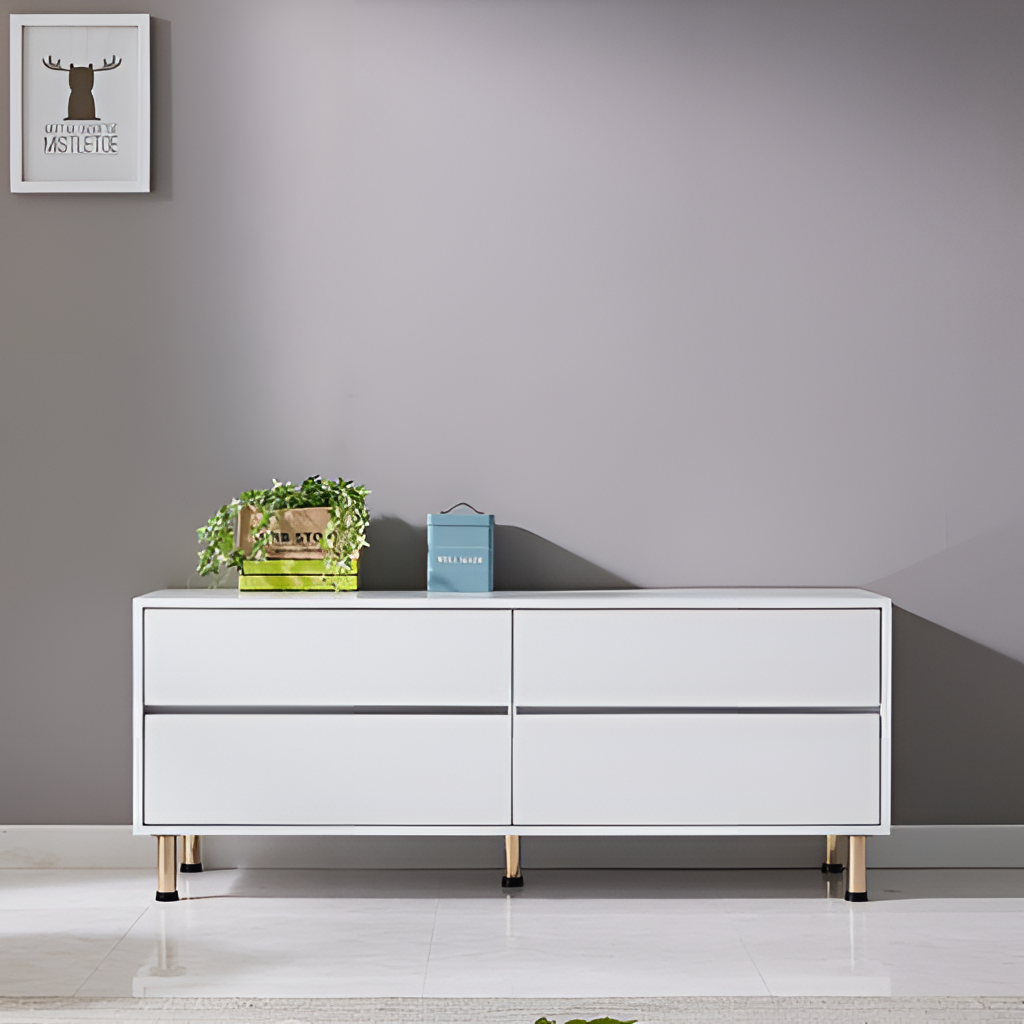
white wood dresser, living room, tile flooring, with large square pattern, paint wallpaper, with solid pattern, contemporary